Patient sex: M
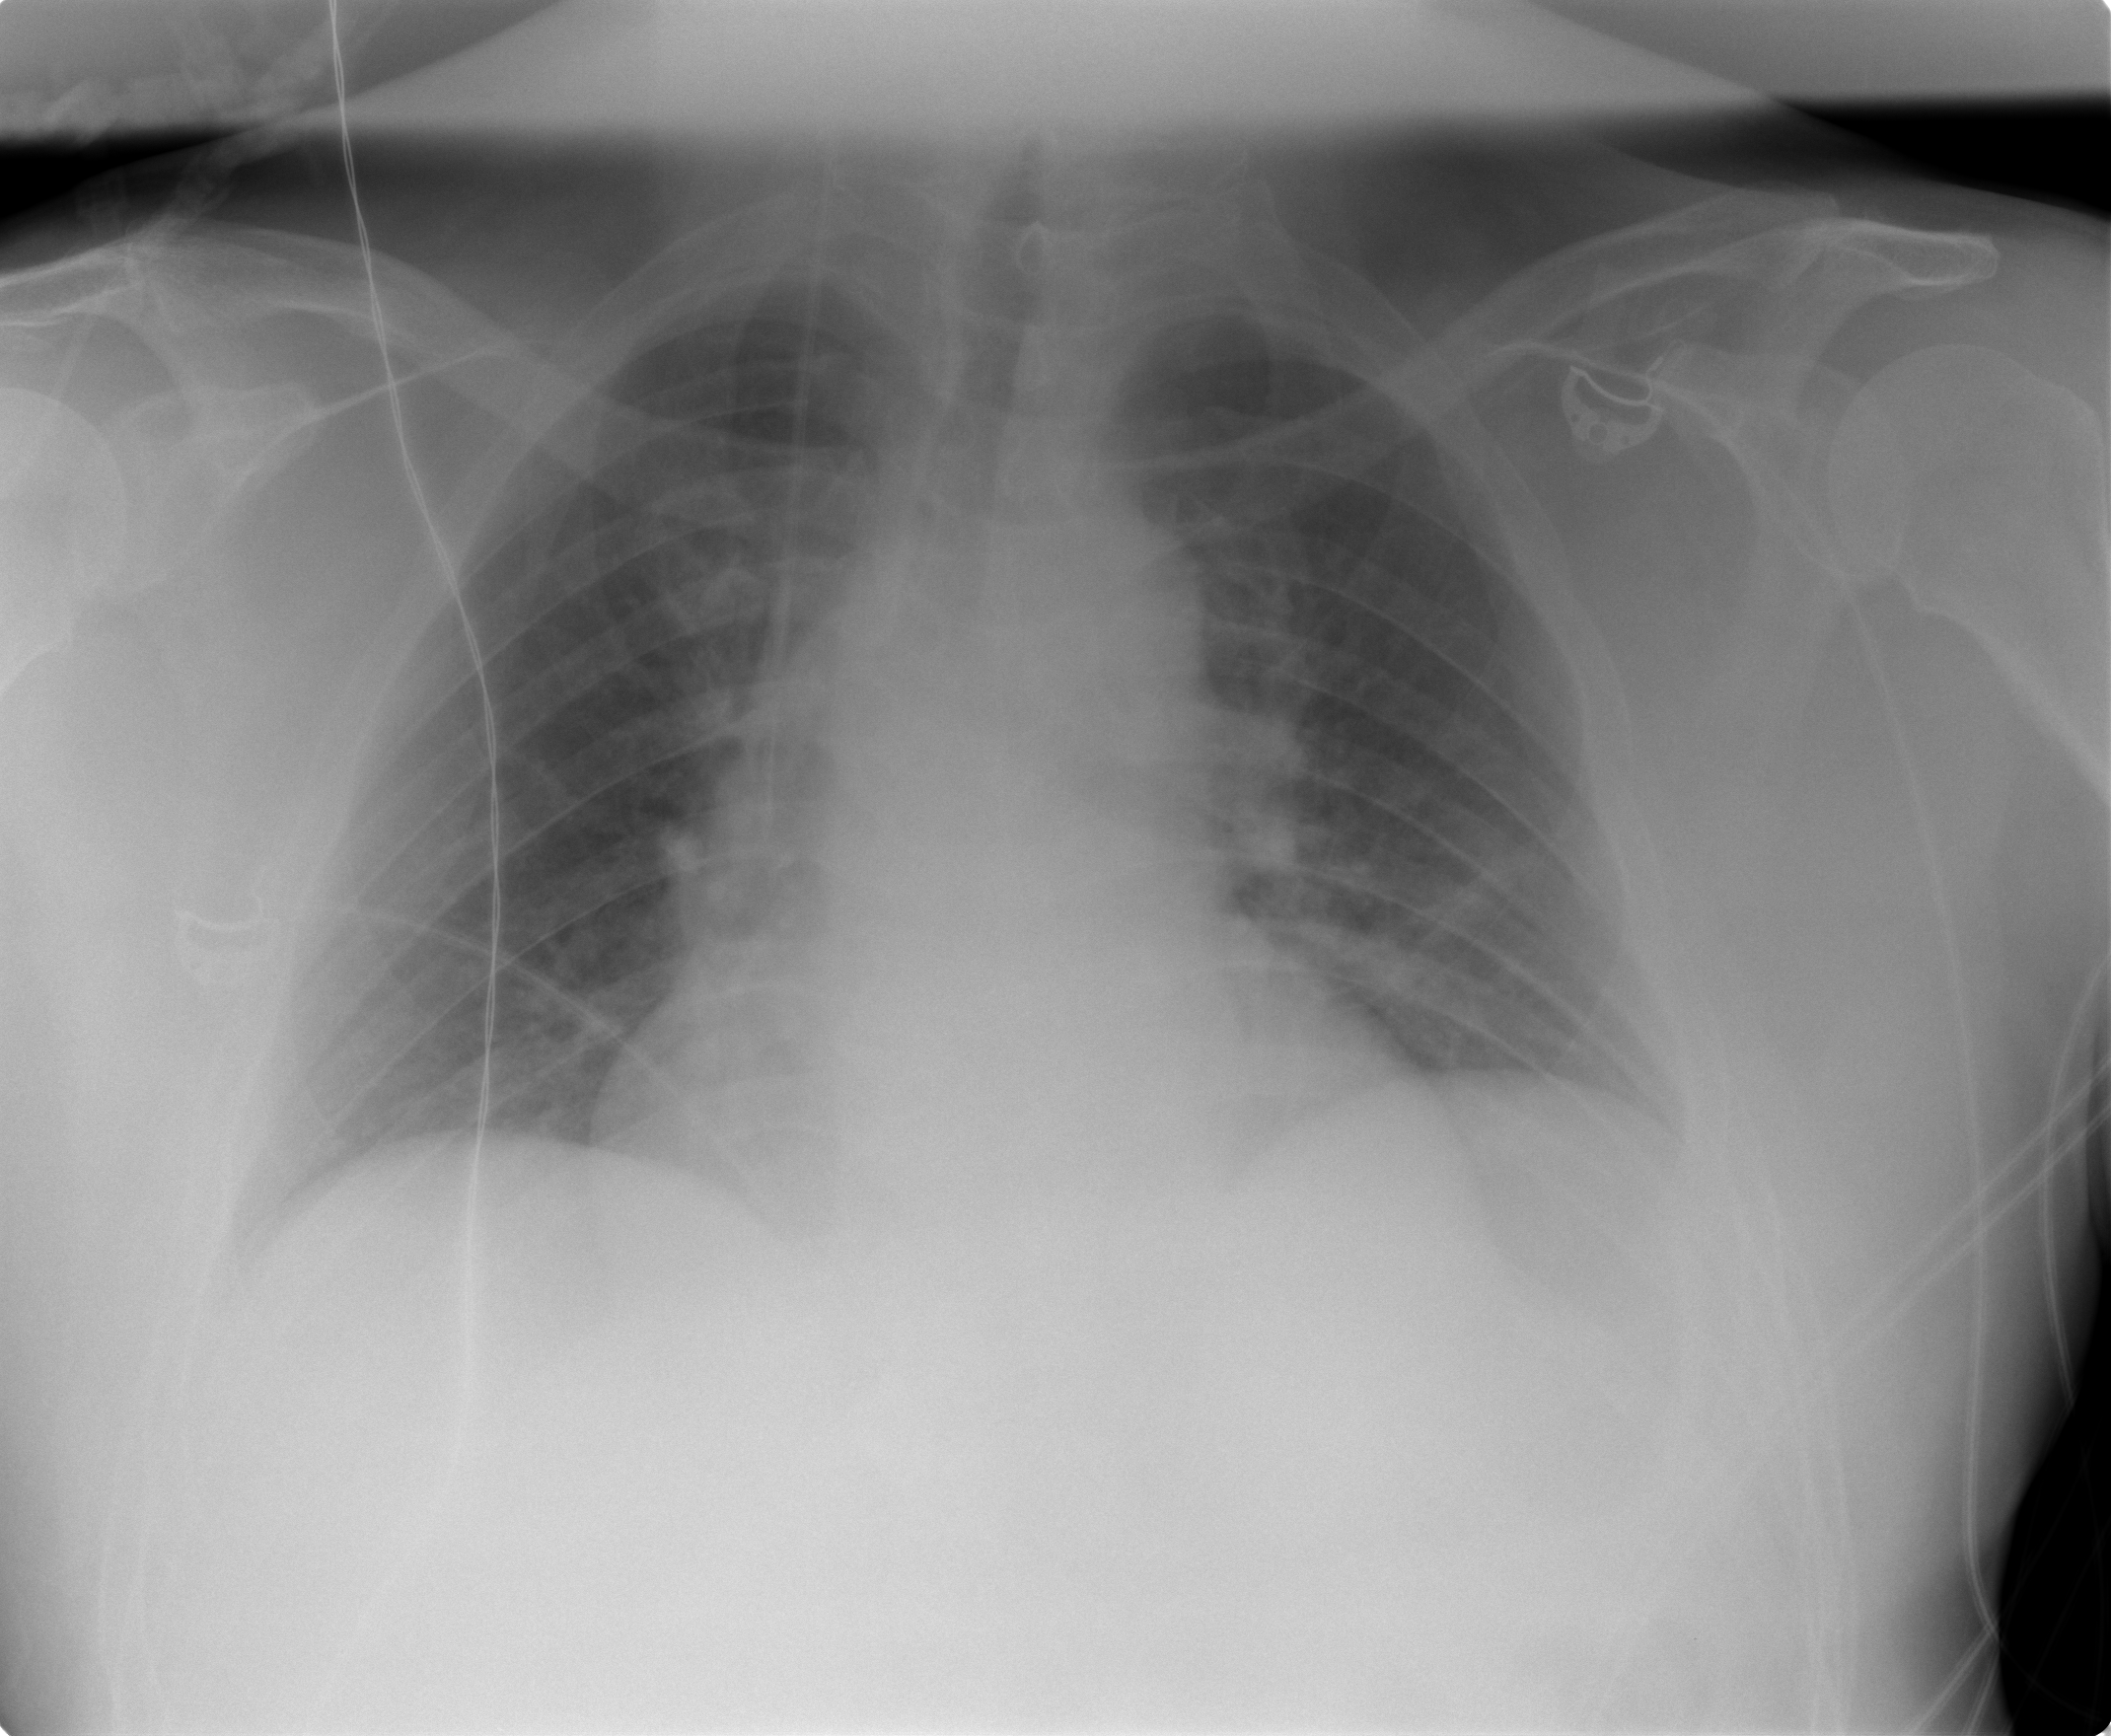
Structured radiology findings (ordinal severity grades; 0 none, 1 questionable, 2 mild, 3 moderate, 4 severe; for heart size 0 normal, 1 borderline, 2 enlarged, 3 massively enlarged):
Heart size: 1
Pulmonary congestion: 0
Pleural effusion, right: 0
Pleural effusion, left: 0
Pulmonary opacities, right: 0
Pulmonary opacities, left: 0
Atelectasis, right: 0
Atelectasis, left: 2